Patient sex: M
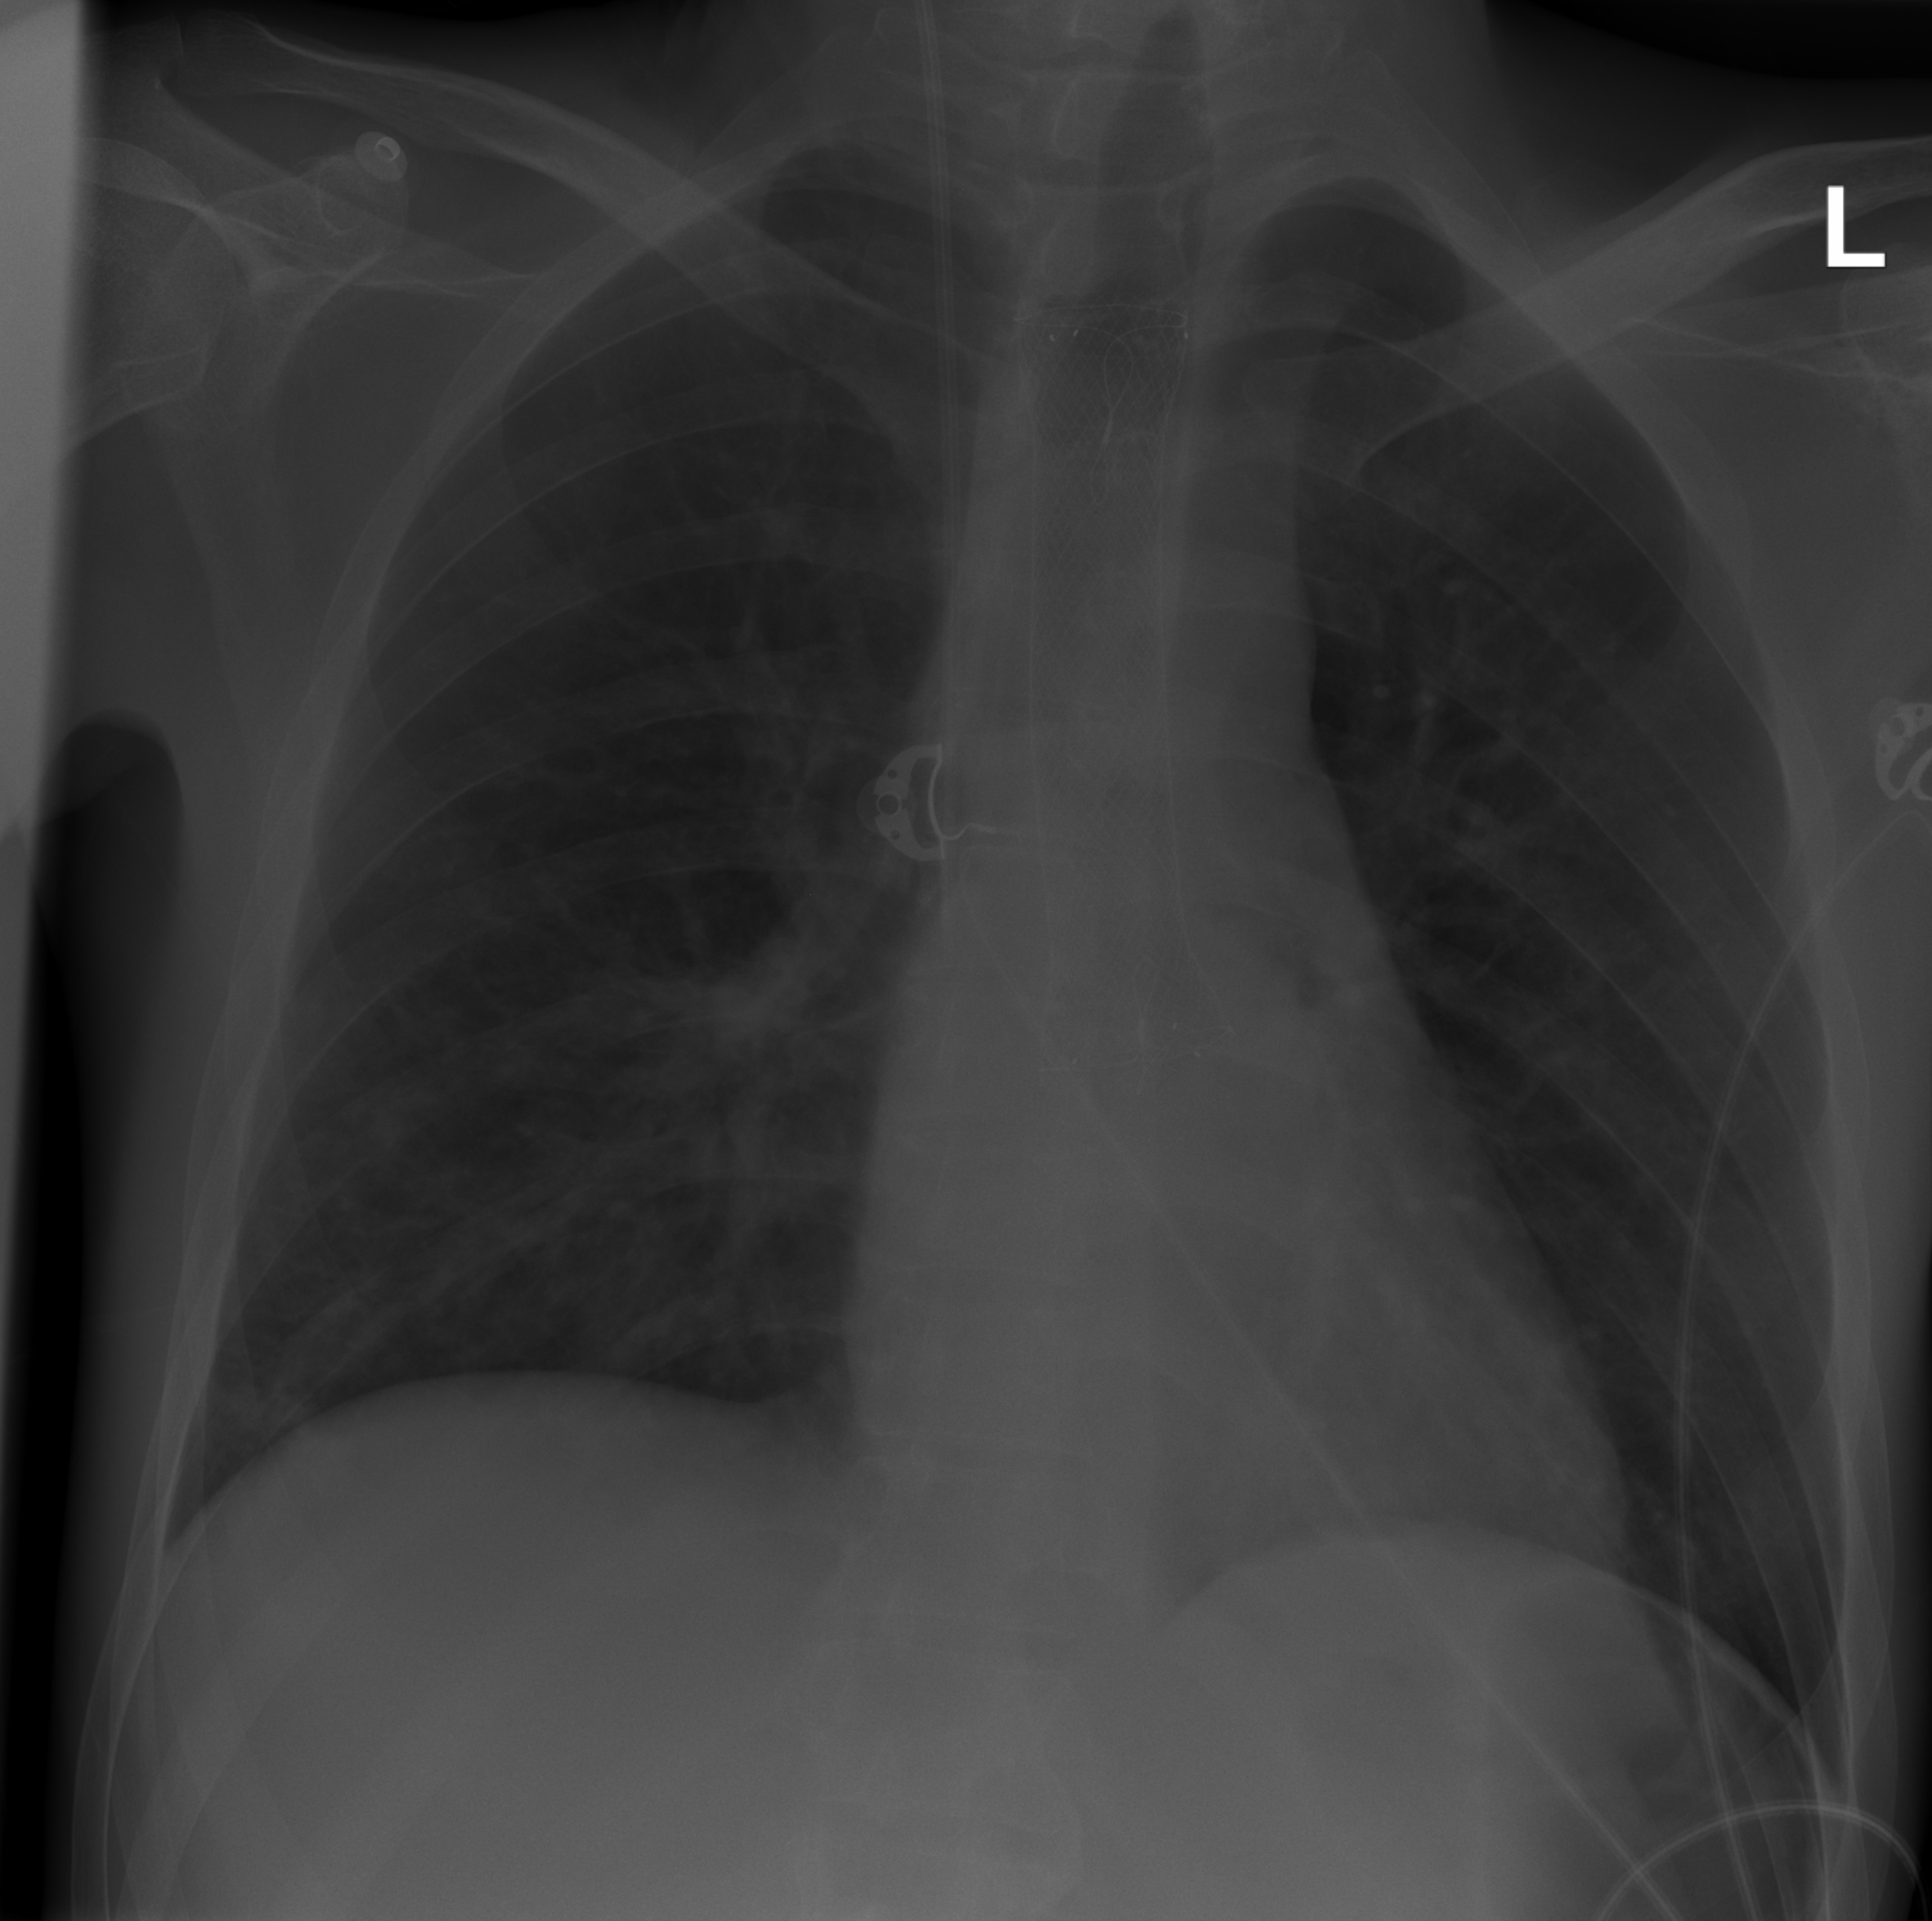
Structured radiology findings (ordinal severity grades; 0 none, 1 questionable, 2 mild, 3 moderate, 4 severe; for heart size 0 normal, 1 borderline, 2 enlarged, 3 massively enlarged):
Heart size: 0
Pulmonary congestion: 0
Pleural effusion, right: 0
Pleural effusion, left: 0
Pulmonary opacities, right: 2
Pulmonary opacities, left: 0
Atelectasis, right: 0
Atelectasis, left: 0